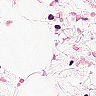
Metastatic tissue present: no